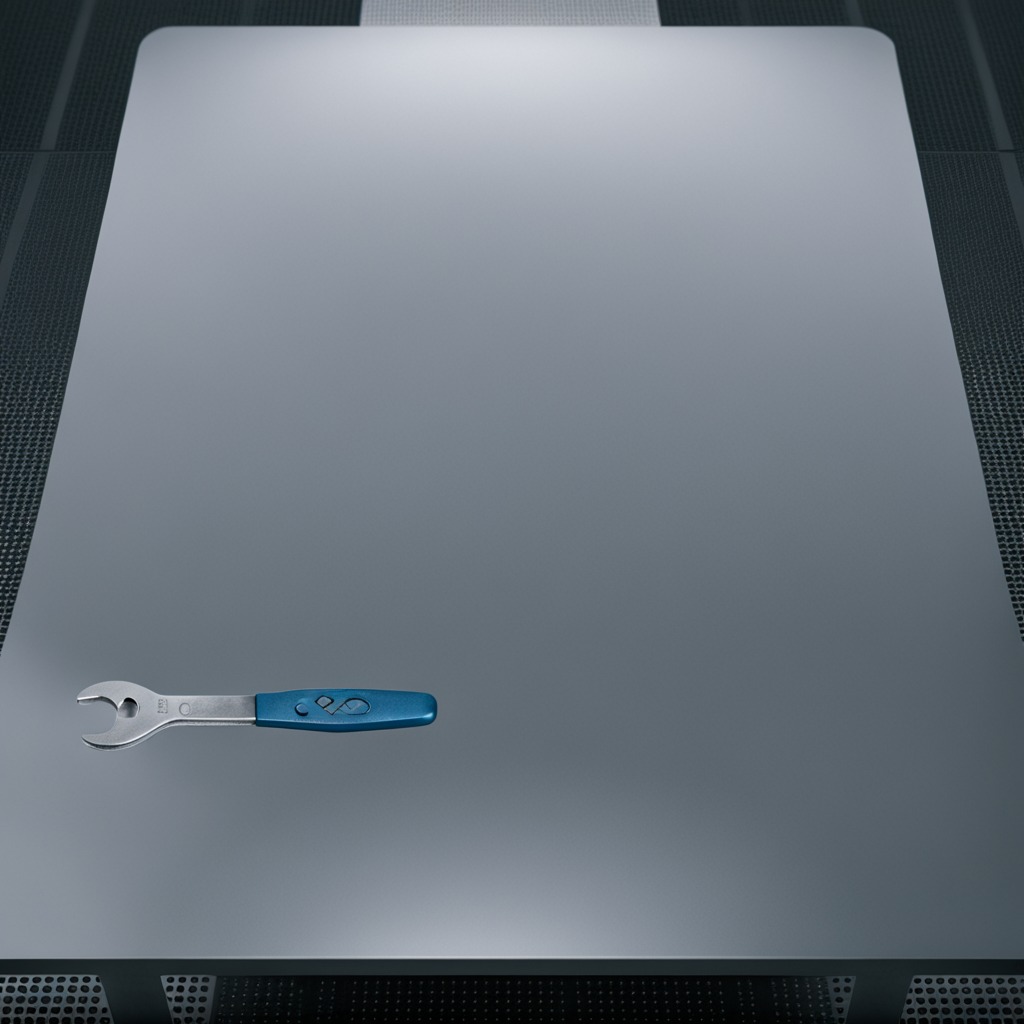
An wrench is lying on a clean empty table in a railway signal maintenance room lit by harsh overhead fluorescents.